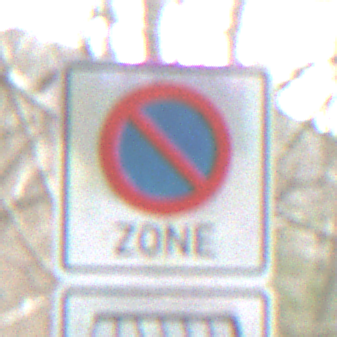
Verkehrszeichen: BeginnEingeschraenktesHalteverbotZone
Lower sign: HinweisDurchSinnbild13
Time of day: MorningAfternoon
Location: Outdoor (Nature)
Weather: PartlyCloudy
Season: NotSpecified
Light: Natural